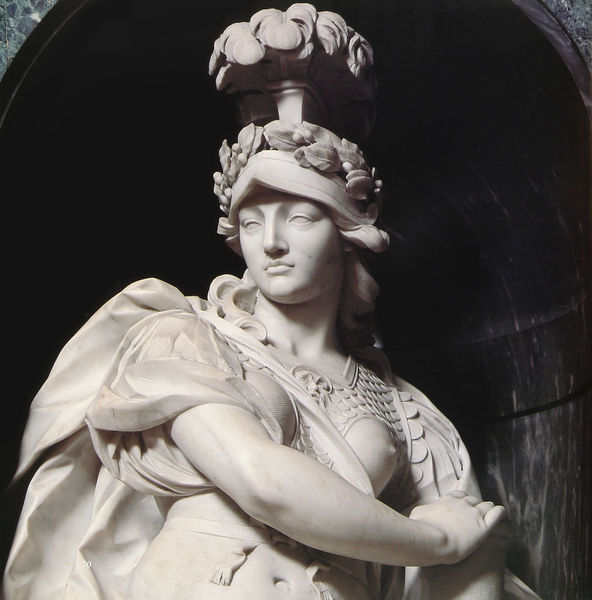
Titel: Fortezza
Künstler: Giuseppe Rusconi
Standort: Rom, S. Giovanni in Laterano (EU - I - Latium)
Schlagwörter: blätter, hand, kopf, laub, nackt, umhang, blumen, brust, busen, frau, hut, kleid, marmor, mund, nase, schmuck, schwarz, weiss, blick, blüten, schleife, arm, augen, barock, falten, federn, gesicht, ärmel, hals, figur, gewand, haare, mantel, lippen, renaissance, schuppen, skulptur, statue, federbusch, herrschaft, brüste, bogen, haltung, krieg, detail, bauch, plastik, bauchnabel, foto, fotografie, nische, panzer, antike, blanc, tete, greifen, helm, lorbeer, lorbeerkranz, göttin, rüstung, verziert, harnisch, freiheit, antik, griechisch, durchsichtig, blanche, medusa, macht, federschmuck, femme, klassik, athene, minerva, sein, doigt, main, artemis, diana, allegorie, klassisch, kriegerin, skultpur, sculpture, visage, weisheit, heldin, bras, ventre, lorbeere, marbre, nae, bust, acugen